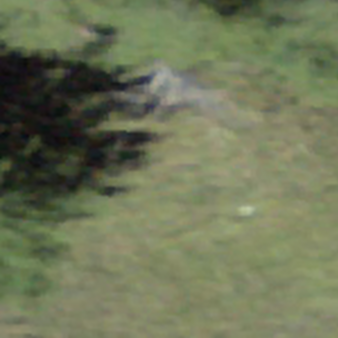
Label: other